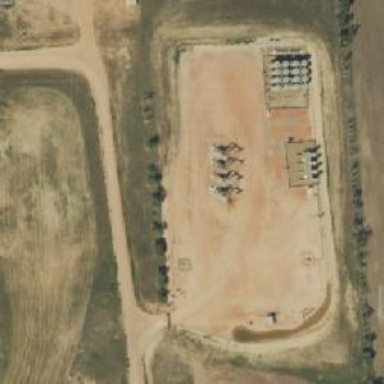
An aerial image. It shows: Petroleum well.